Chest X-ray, AP view. Patient: 9 years old, sex M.
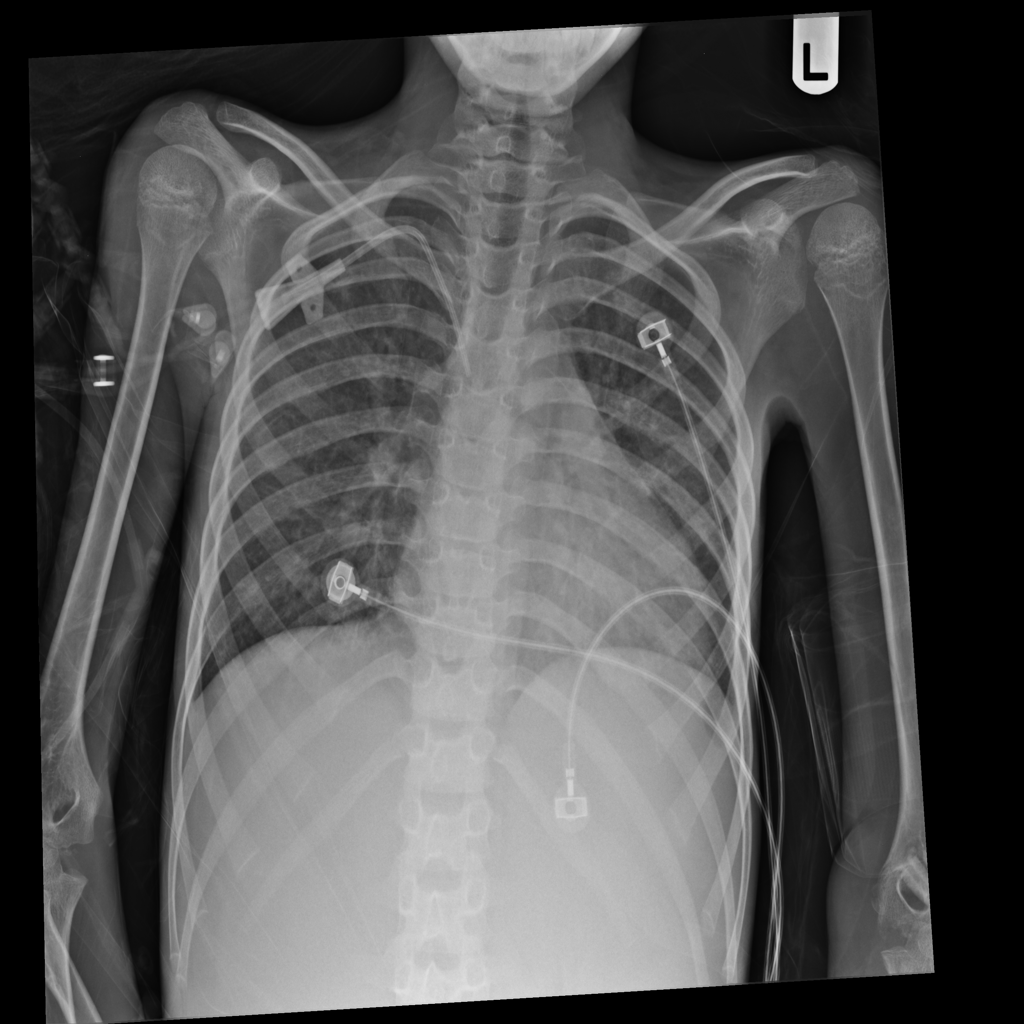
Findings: Pneumonia